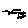
Label: bird